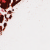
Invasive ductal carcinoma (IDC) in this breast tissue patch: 0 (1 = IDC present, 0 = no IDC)